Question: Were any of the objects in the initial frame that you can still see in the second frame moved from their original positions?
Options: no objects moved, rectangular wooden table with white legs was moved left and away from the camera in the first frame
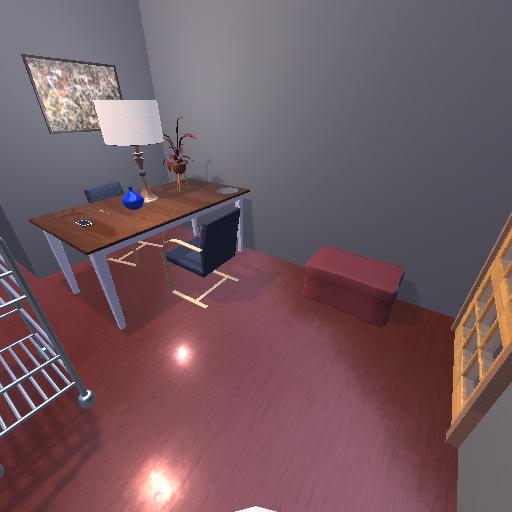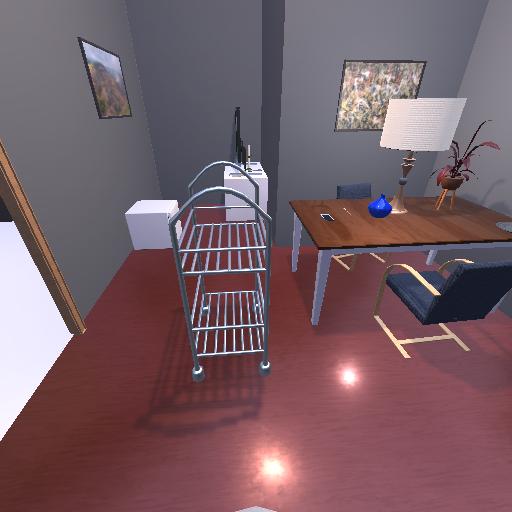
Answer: no objects moved